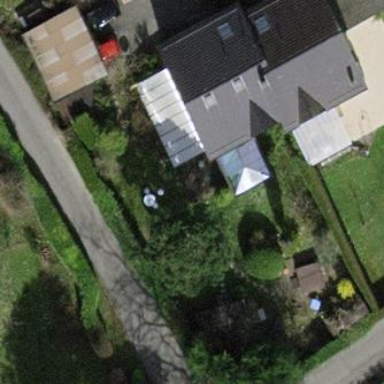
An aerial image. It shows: Garden surrounded by fence.